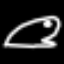
Label: frog